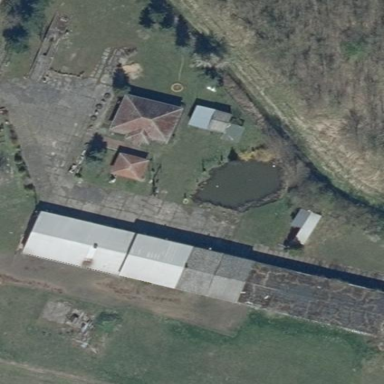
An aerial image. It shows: Farmyard area.